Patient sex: M
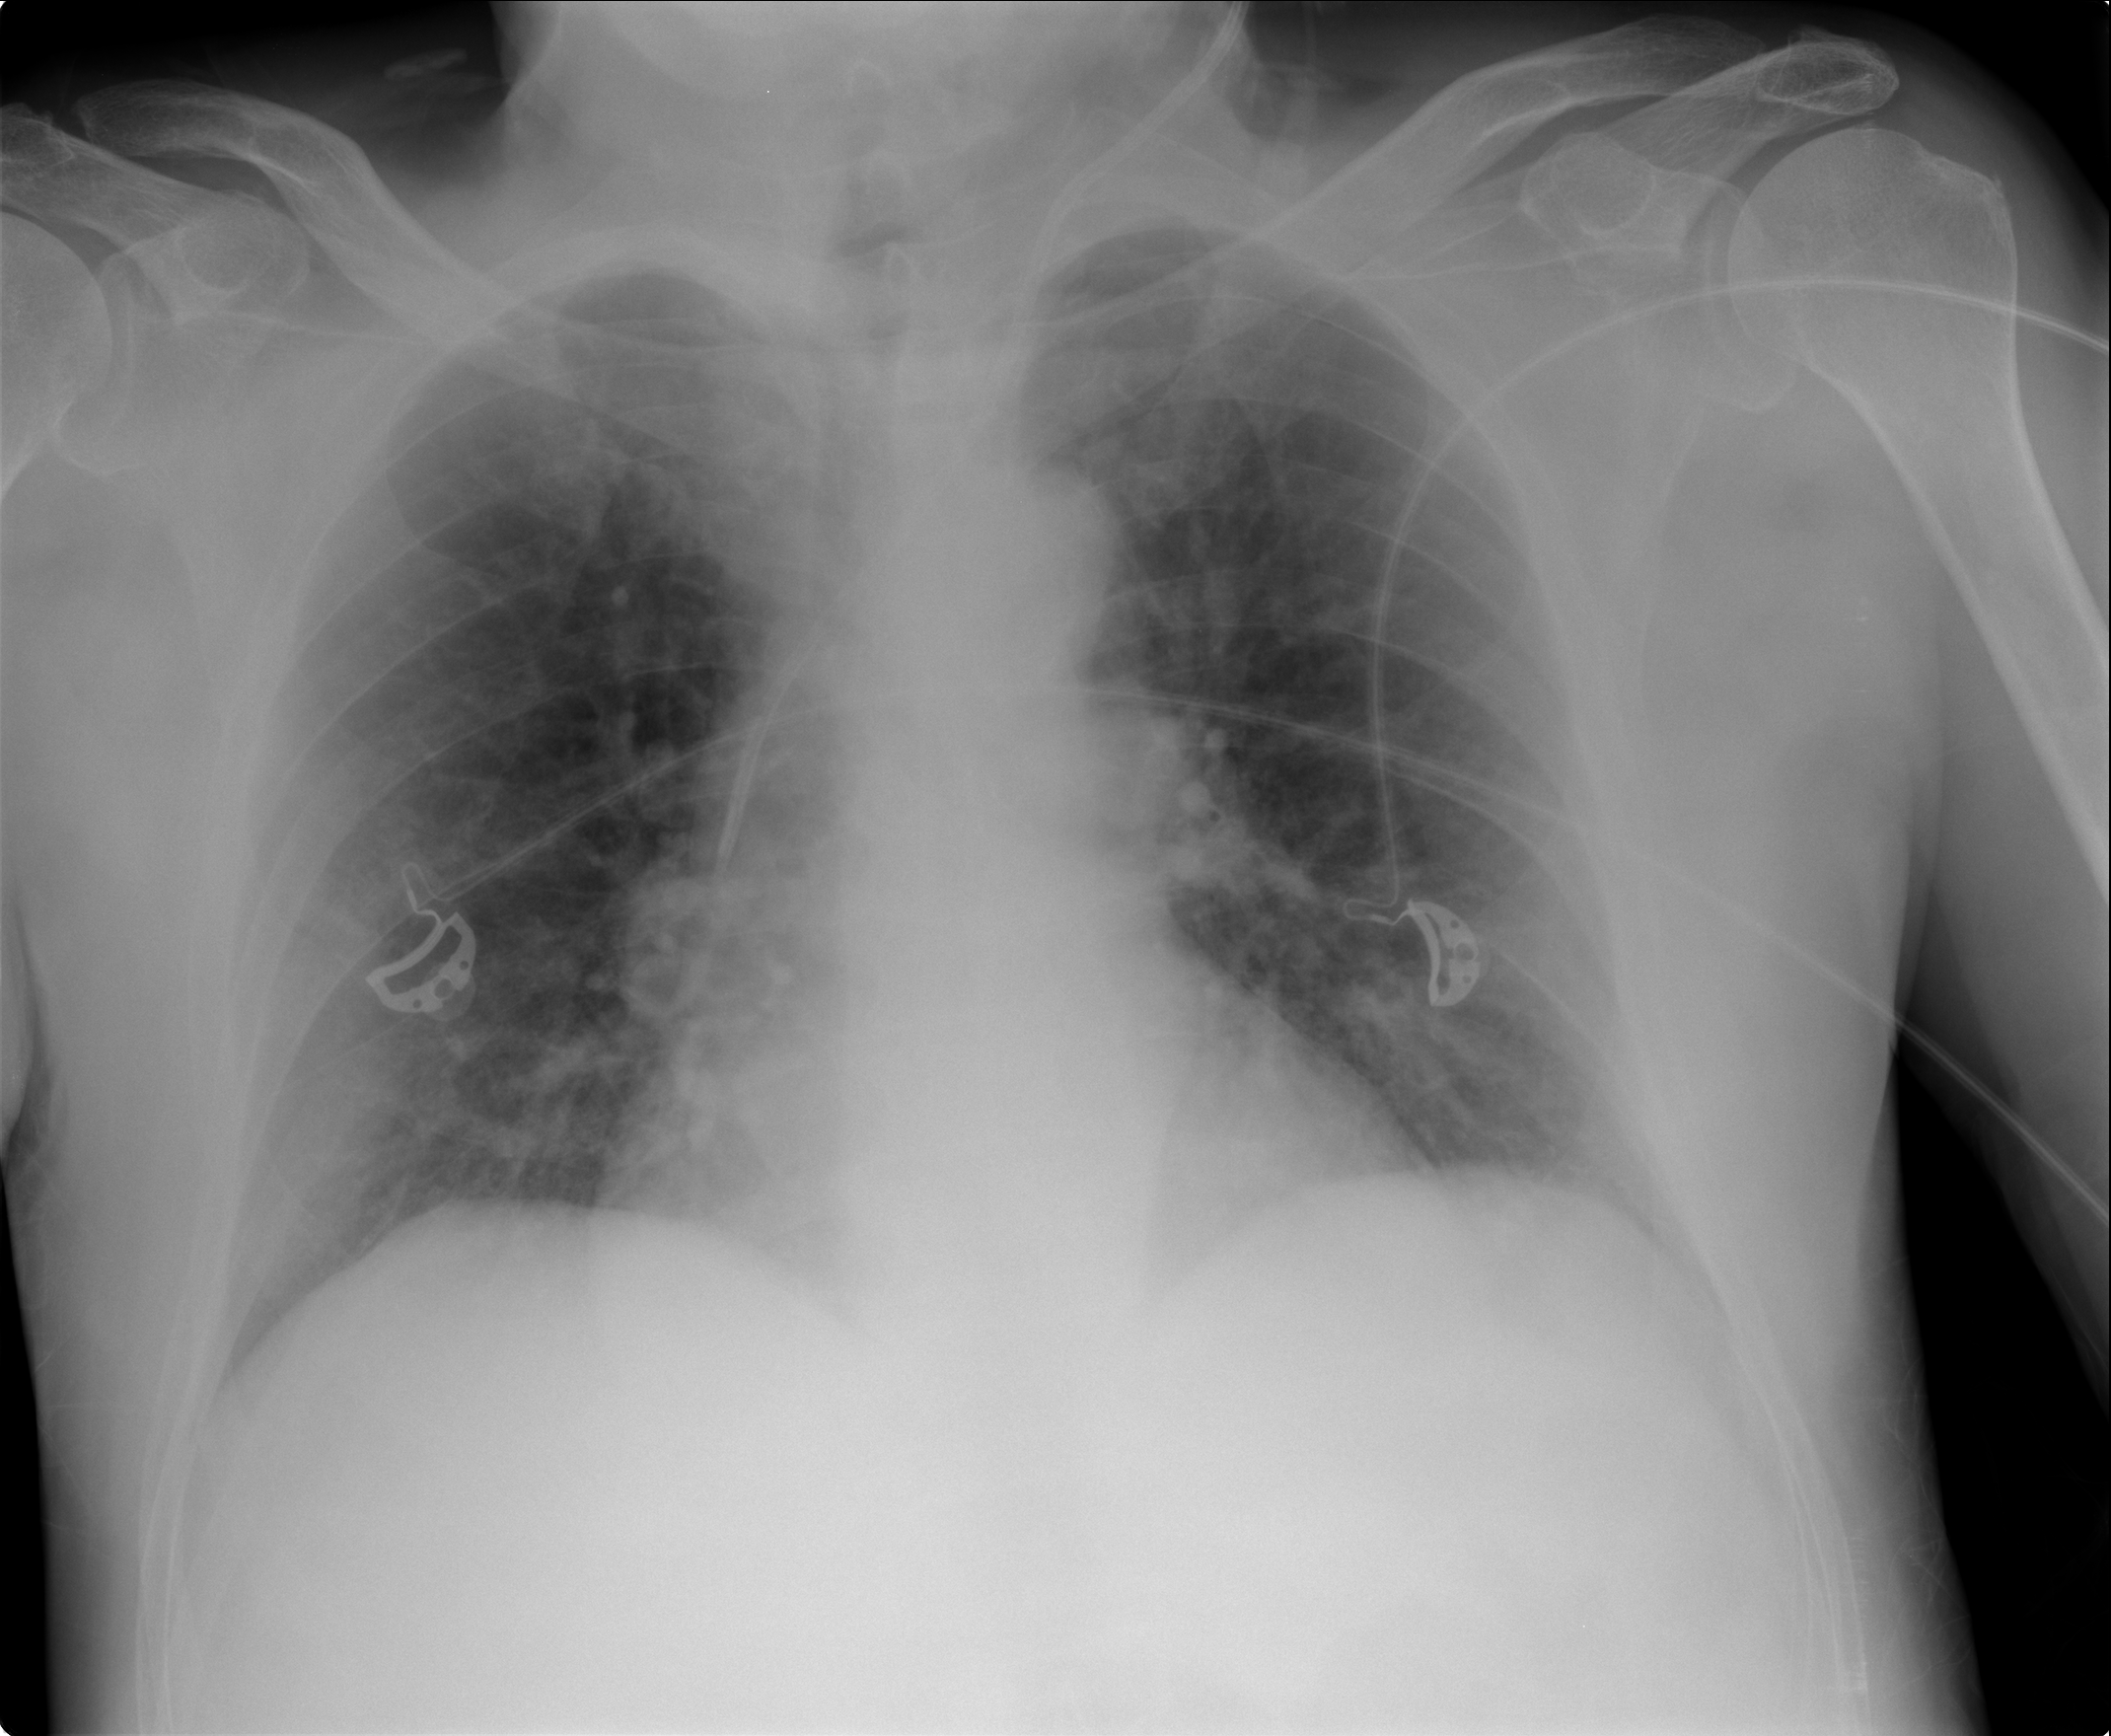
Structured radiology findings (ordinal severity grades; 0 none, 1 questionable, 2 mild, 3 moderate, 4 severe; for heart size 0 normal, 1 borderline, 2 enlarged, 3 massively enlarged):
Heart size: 0
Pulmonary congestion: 2
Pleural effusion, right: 0
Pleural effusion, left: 0
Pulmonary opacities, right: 0
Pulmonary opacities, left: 0
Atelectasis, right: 0
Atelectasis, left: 0